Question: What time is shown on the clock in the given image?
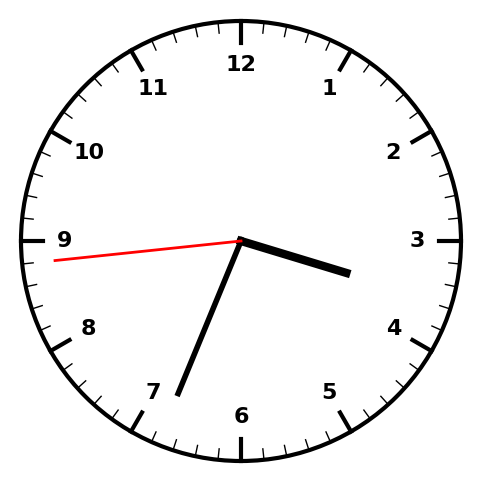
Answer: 03:33:44